Question: I am dynamically creating a window at runtime. I have custom Buttons. I need to get "Yes,No", "OK, Cancel", "OK", "Yes, No, Cancel" accordingly at runtime depending on the request.I have the pics here.
This picture depicts, when the horizontal alignment for button is Right.I do not get both the buttons to the right. Can you please help me out in this scenario. I have also shared my code below. Problem is the Button Collection is dividing the row into the number of buttons we need.

My code.
'''
internal sealed class MessageBoxModule : Window
{
private static Style _ctrlButtonStyle;
public new static readonly DependencyProperty TitleProperty;
public static readonly DependencyProperty MessageProperty;
public static readonly DependencyProperty ButtonCollectionProperty =
DependencyProperty.Register("ButtonCollection", typeof(IList<Button>), typeof(MessageBoxModule), new PropertyMetadata(new List<Button>()));
public MessageBoxModule()
{
WindowStartupLocation = WindowStartupLocation.CenterScreen;
AllowsTransparency = true;WindowStyle = WindowStyle.None;
//...
}
}
public static MessageBoxResult Show(Window owner, string messageBoxText, string caption)
{
var mbox = new MessageBoxModule();
boxes.Add(mbox); mbox.Message = messageBoxText; mbox.Title = caption;
switch (button)
{
case MessageBoxButton.OKCancel:
mbox.ButtonCollection.Add(CreateButton(mbox, "OK"));
mbox.ButtonCollection.Add(CreateButton(mbox, "Cancel"));
break;
//.... And so on.
}
var result = mbox.ShowDialog();
switch (button)
{
case MessageBoxButton.YesNoCancel://and so on.
}
}
private static Button CreateButton(string content, bool isCancel, RoutedEventHandler clickHandler)
{
Button btn = new Button();
btn.Padding = new Thickness(20, 3, 20, 3);
btn.Content = content;
btn.Style = _ctrlButtonStyle;//Custom button Style in WPF
btn.Click += clickHandler;
btn.Height = 25; btn.Width = 75;
return btn;
}
'''
MessageBox Style: here, the vertical and horizontal alignment is set to center. Even though I change it to right, I'm having problem like in the picture.
'''
<ControlTemplate x:Key="MessageBoxCt"
TargetType="{x:Type Helper:MessageBoxModule}">
<Border Background="{TemplateBinding Background}"
BorderBrush="{TemplateBinding BorderBrush}"
BorderThickness="{TemplateBinding BorderThickness}"
CornerRadius="3" Margin="8">
<Grid x:Name="grid">
<Grid.RowDefinitions>
<RowDefinition Height="auto" />
<RowDefinition Height="*" />
<RowDefinition Height="auto" />
</Grid.RowDefinitions>
<TextBlock x:Name="textBlock" Text="{TemplateBinding Title}"/>
<Border Grid.Row="0" BorderThickness="0,0,0,1"/>
<TextBlock Text="{TemplateBinding Message}"Grid.Row="1"Margin="10"TextTrimming="None"Foreground="{TemplateBinding Foreground}"
TextWrapping="WrapWithOverflow"FontSize="{TemplateBinding FontSize}" />
<ItemsControl Grid.Row="2"Margin="10"ItemsSource="{TemplateBinding ButtonCollection}"
ScrollViewer.VerticalScrollBarVisibility= "Disabled"HorizontalContentAlignment="Right"VerticalContentAlignment="Center"Padding="0,0,5,0">
<ItemsControl.ItemsPanel>
<ItemsPanelTemplate>
<UniformGrid Rows="1" />
</ItemsPanelTemplate>
</ItemsControl.ItemsPanel>
</ItemsControl>
</Grid>
</Border>
</ControlTemplate>
'''
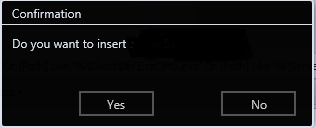
Answer: With 'UniformGrid' each item in row takes same width and with 'HorizontalContentAlignment="Right"' the button within will be right aligned. Please try 'HorizontalAlignment="Right"' instead to right align the complete 'ItemsControl':
'''
<ItemsControl Grid.Row="2"
...
HorizontalAlignment="Right">
...
</ItemsControl>
'''